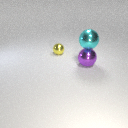
large purple metal sphere below large cyan metal sphere